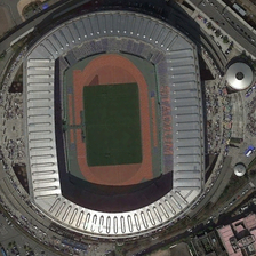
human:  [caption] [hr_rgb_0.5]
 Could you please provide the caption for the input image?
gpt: The stadium is surrounded by roads.

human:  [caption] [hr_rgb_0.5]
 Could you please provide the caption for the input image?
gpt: The stadium is surrounded by roads.

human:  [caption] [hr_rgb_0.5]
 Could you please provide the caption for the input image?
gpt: The gymnasium is surrounded by streets.

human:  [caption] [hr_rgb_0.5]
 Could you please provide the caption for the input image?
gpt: The stadium is surrounded by streets.

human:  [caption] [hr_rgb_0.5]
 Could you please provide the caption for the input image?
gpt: The stadium is surrounded by roads.